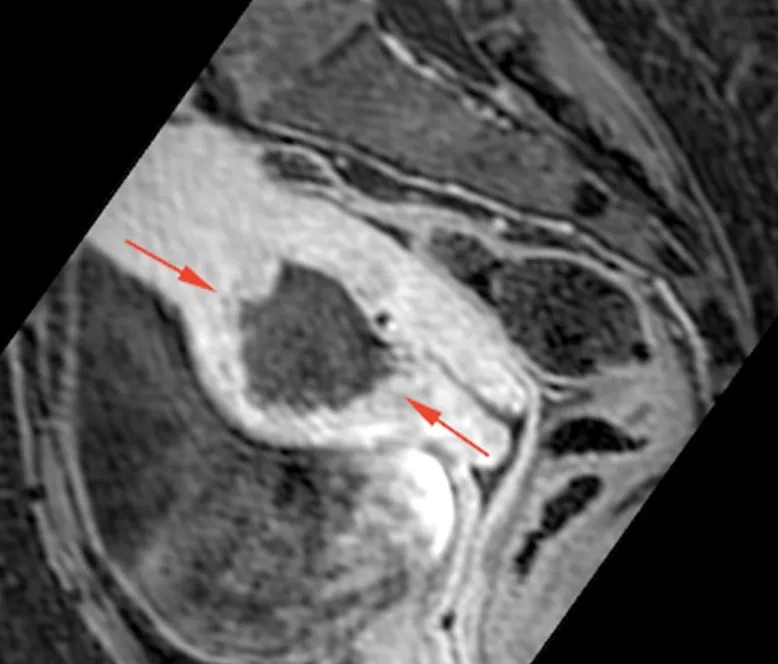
Dixon T1-weighted fat saturated after iv gadolinium injection. MRI images at presentation, showing a cavity with thick enhancing walls (red arrows) containing heterogeneous fluid and solid non-enhancing material at the anterior wall of the uterus at the site of cesarian section.
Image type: radiology (mri)